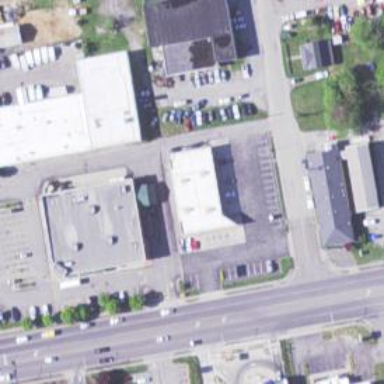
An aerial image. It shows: Pharmacy providing healthcare services.